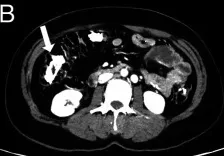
Radiological appearance of gossypiboma. (B, C) Abdominal computed tomography scan (axial section) showing gossypiboma within the large bowel loops (white arrows).
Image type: radiology (ct)